Question: Hello I have simple question. I have some data fetched from database and json encoded and sent to html file over AJAX from PHP script. I want to JSON parse that data. Data looks like this:

And in PHP file like this:
'''
$profesors = array
(
'id' => ($id),
'name' => ($profesor)
);
'''
When I try to JSON parse it with JSON.parse() command I get "unexpected token {". Does anyone have some suggestion what to do? Also if it would be easier for achieving my goal I can use some other data type than array I am using, if someone knows better way...
EDIT
my PHP code that generates 2d array
'''
<?php
$var=$_POST["oblast"];
$connection = mysql_connect('localhost','root','pass');
if (!$connection) {die("not successfull" . mysql_error());}
$result = mysql_query('set character set utf8', $connection);
$result = mysql_query('set names utf8', $connection);
$db_select = mysql_select_db("fakultet",$connection);
$brojac=0;
$profesor="";
//$data = array(array());
$queryData = mysql_query("SELECT * FROM predmet WHERE idpred = '$var'");
while($result1 = mysql_fetch_array($queryData))
{
$prof=$result1['idprof'];
$queryData1 = mysql_query("SELECT * FROM profesori WHERE idprof = '$prof'");
while($result2 = mysql_fetch_array($queryData1))
{
$id=$result2['idprof'];
$profesor=$result2['ime']." ".$result2['prezime'];
$profesors = array
(
'id' => ($id),
'name' => ($profesor)
);
echo json_encode($profesors);
}
//echo($result1['idprof']);
//$data[]=$result['idprof'];
}
//echo "$data";
?>
'''
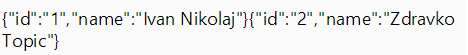
Answer: You are doing 'echo json_encode($profesors);' your 'while' loop. Don't do that. You should only ever call 'json_encode' .
Try something like this:
'''
$profesors = array();
while($result2 = mysql_fetch_array($queryData1))
{
$id=$result2['idprof'];
$profesor=$result2['ime']." ".$result2['prezime'];
$profesors[] = array(
'id' => $id,
'name' => $profesor
);
}
echo json_encode($profesors);
'''